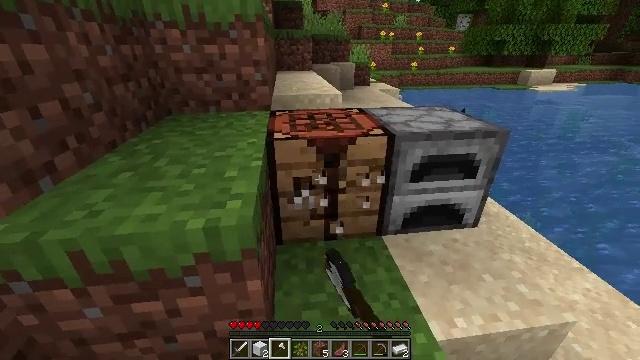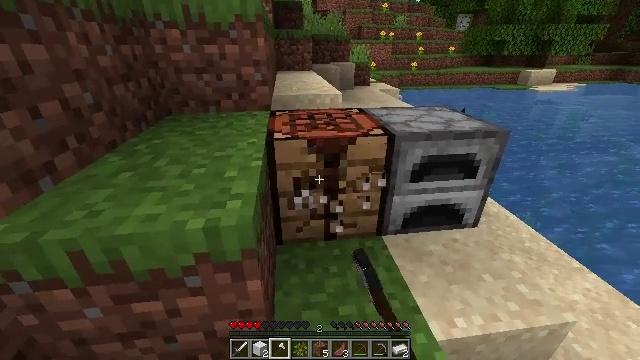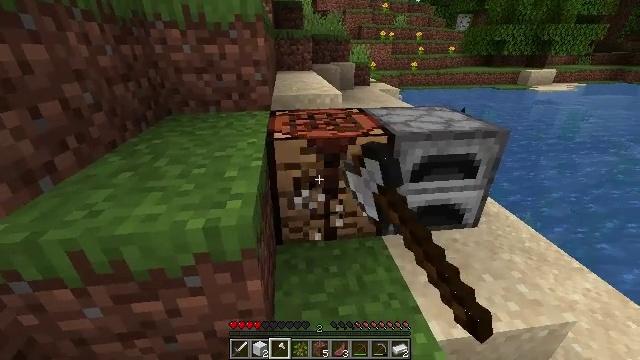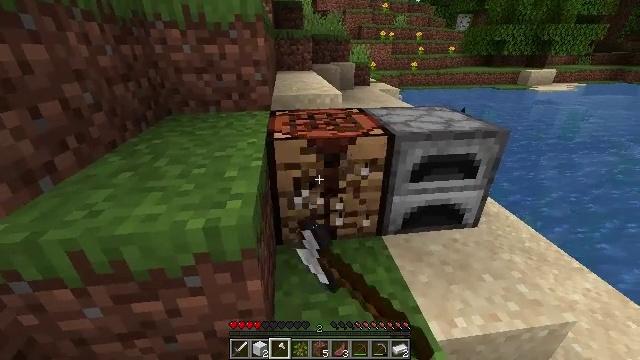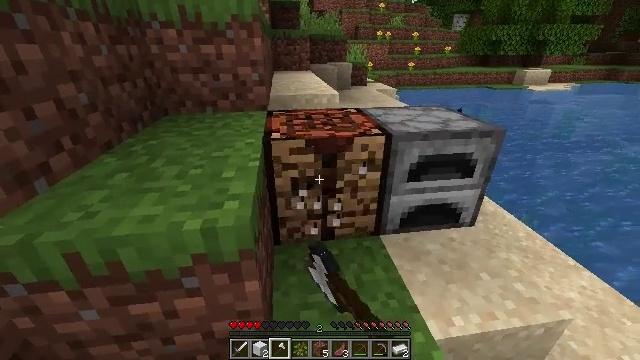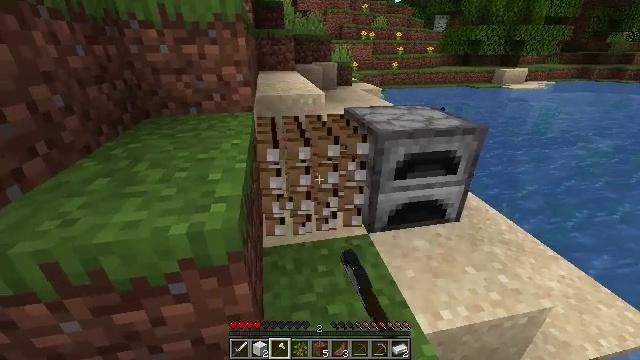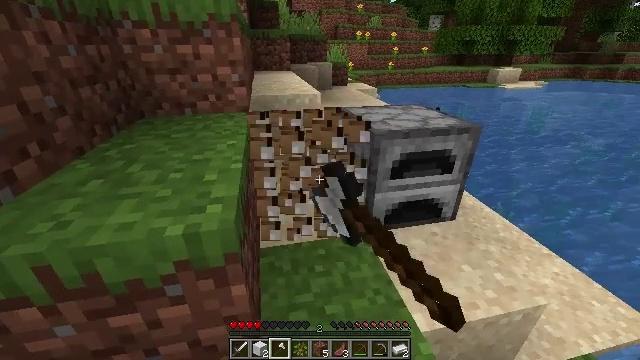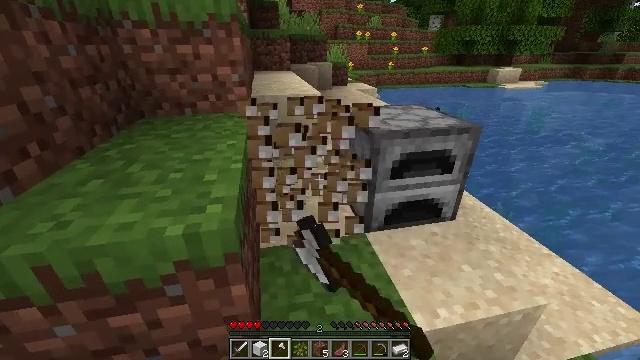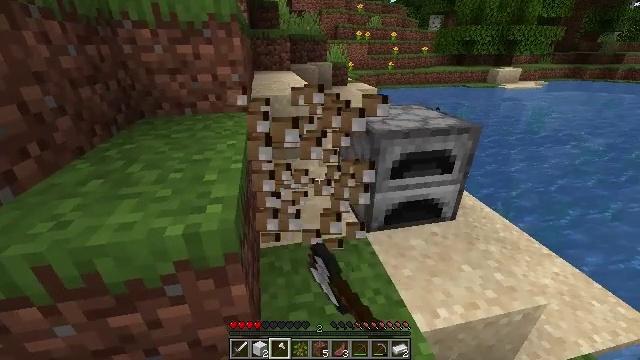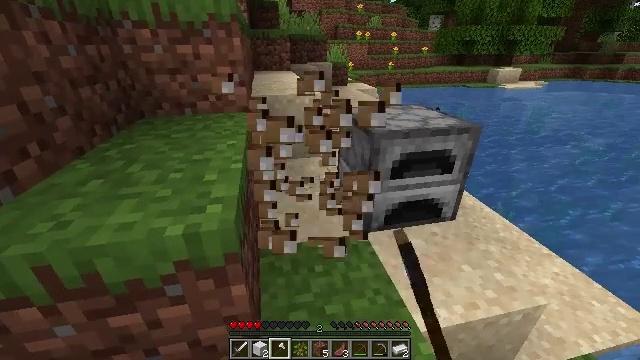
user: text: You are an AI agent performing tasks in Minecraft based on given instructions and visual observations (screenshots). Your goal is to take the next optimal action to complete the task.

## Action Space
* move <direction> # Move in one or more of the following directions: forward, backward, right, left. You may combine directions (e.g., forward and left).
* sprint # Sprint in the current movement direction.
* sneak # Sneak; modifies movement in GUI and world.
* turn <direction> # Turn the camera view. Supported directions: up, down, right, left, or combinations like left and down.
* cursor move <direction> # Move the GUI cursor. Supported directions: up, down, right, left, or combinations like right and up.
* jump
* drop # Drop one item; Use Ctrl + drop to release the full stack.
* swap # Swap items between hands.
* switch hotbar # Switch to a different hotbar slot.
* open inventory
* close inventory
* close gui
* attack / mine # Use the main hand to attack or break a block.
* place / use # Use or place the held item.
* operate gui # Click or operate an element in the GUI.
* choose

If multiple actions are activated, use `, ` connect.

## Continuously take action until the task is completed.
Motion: motion action
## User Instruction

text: Mine block crafting table.
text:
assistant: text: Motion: attack / mine
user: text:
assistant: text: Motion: attack / mine
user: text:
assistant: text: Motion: attack / mine
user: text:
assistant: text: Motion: attack / mine
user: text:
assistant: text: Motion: turn right, attack / mine
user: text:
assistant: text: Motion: attack / mine
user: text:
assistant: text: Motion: attack / mine
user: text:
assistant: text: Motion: attack / mine
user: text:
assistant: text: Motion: attack / mine
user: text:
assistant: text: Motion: attack / mine